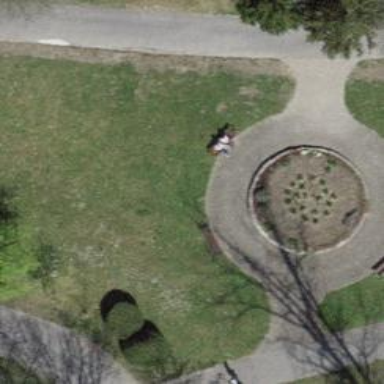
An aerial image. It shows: Red bench.